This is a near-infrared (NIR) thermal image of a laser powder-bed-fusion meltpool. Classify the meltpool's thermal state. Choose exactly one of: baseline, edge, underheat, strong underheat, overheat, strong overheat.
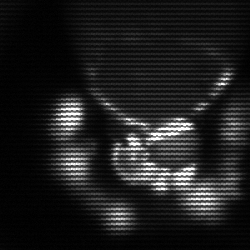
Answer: edge